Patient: sex M, age 68
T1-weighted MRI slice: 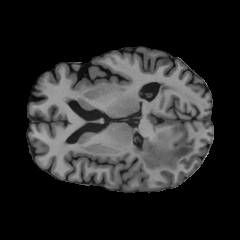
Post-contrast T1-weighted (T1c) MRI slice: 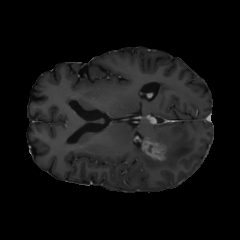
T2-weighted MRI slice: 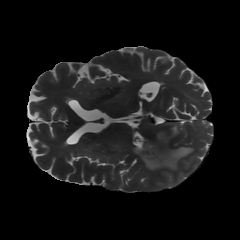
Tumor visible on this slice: yes
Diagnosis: Glioblastoma, IDH-wildtype
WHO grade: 4